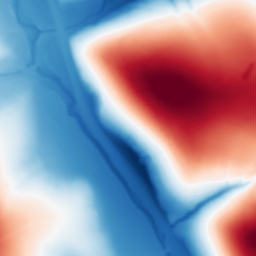
Category: multiscale
Decomposition family: dog
Decomposition parameters: sigma_low: 1
sigma_high: 100
Upsampling method: fft_zeropad
Upsampling parameters: scale: 8
Upsampling scale: 8